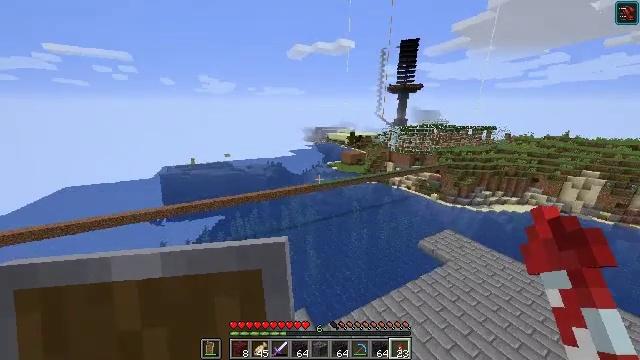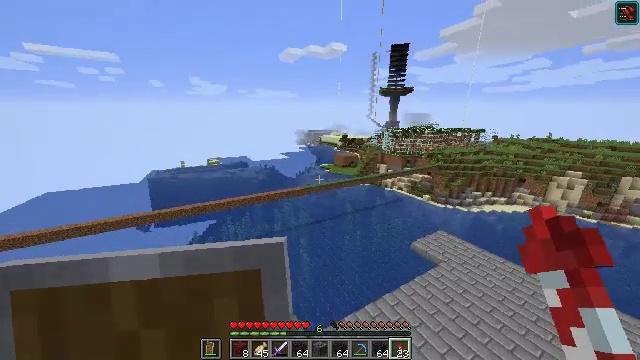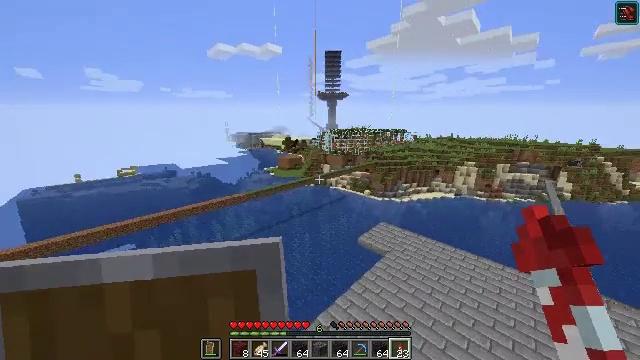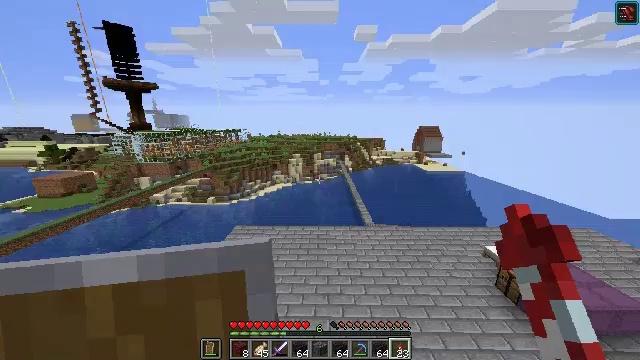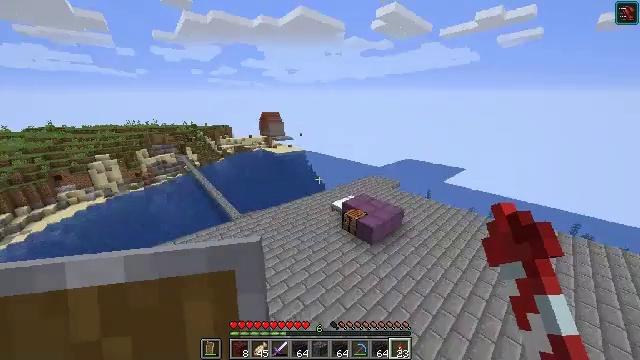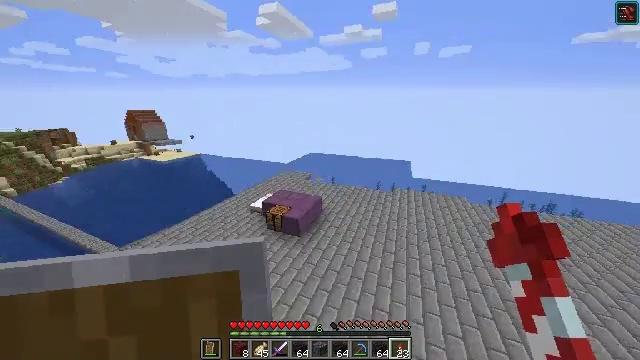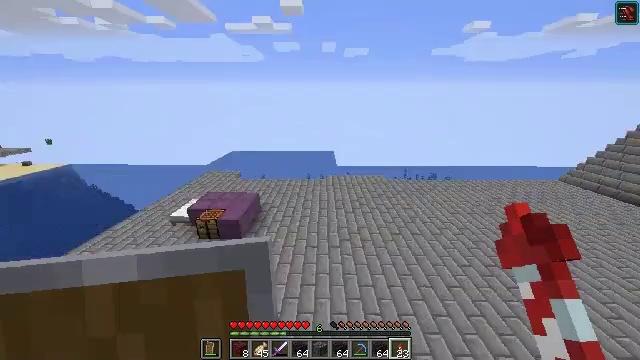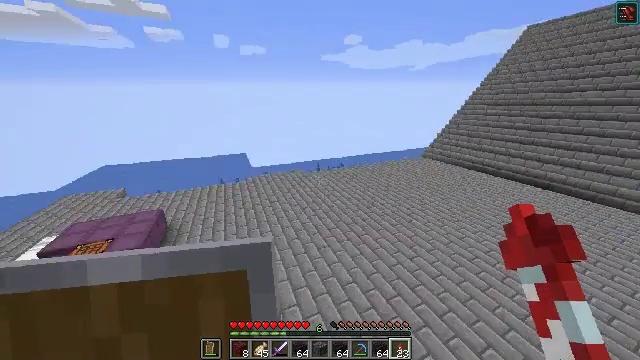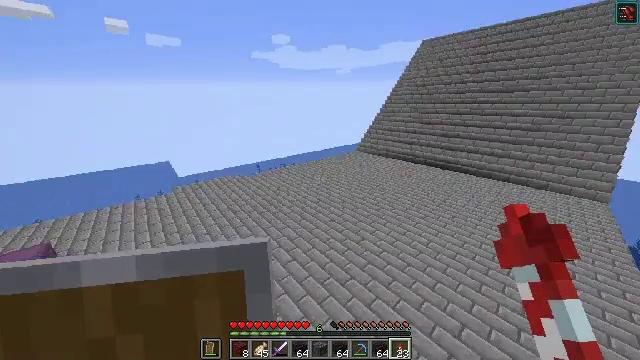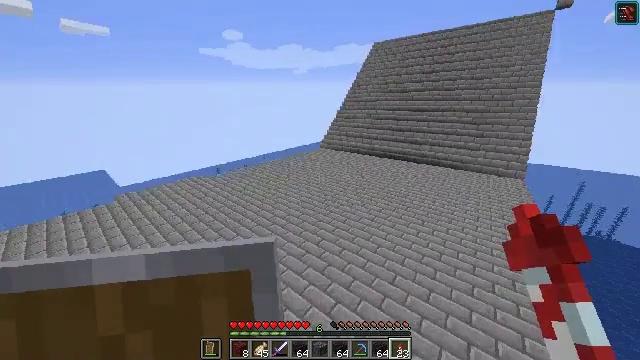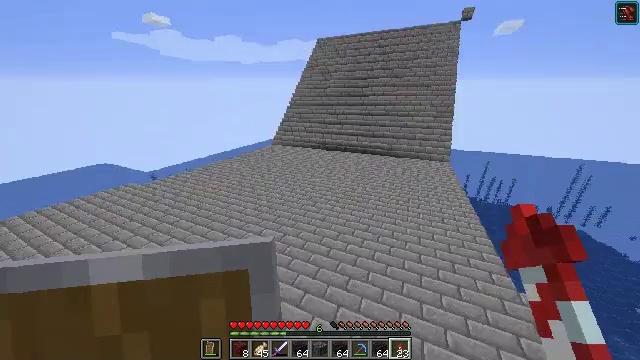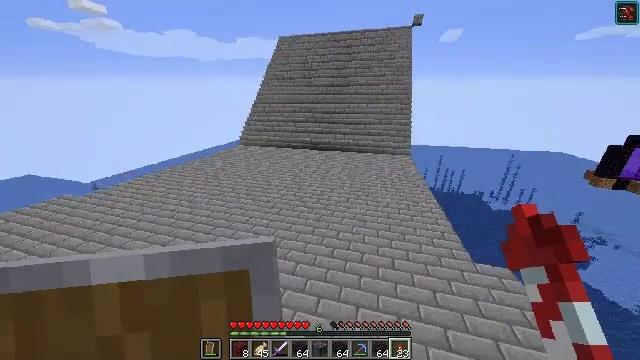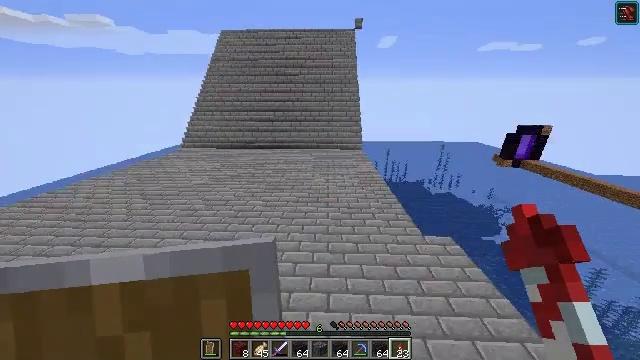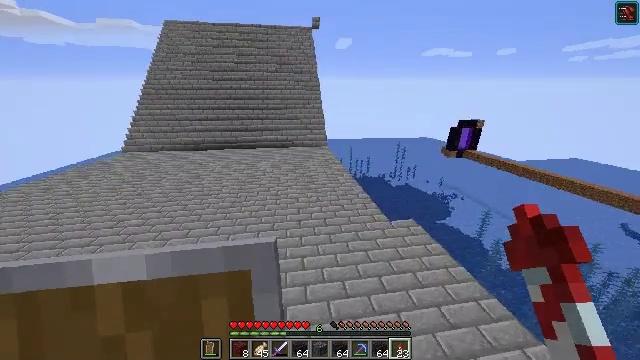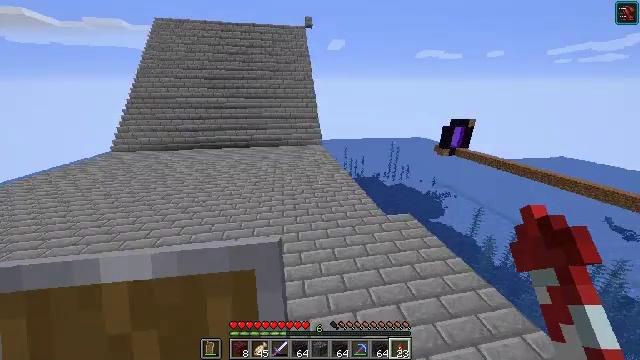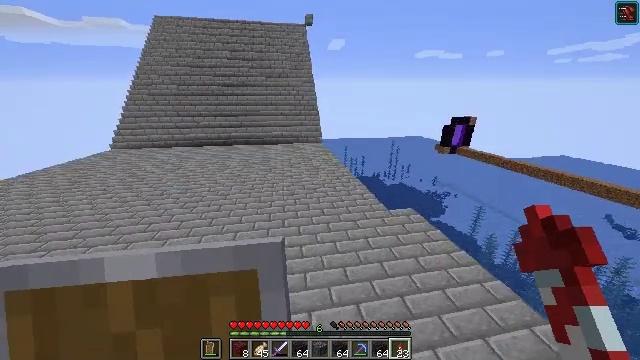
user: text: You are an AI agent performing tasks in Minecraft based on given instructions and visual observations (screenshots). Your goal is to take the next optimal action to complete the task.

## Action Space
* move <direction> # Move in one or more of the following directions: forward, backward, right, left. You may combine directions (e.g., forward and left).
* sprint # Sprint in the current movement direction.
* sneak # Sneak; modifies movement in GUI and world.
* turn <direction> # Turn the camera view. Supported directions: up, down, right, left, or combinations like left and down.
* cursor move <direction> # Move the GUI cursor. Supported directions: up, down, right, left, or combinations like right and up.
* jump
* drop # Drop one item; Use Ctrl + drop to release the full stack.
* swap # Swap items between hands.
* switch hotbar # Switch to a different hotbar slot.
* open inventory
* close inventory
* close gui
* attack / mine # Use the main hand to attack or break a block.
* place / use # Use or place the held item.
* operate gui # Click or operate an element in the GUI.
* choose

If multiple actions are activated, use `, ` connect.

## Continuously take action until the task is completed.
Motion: motion action
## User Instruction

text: Craft polished blackstone bricks.
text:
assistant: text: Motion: turn right
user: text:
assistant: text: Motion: turn right
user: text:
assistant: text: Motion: turn right
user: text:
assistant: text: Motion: turn right and down
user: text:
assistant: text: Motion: turn right
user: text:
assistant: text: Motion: turn right and down
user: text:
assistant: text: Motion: turn right
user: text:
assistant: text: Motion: turn right
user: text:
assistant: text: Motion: turn right
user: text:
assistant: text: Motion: turn right
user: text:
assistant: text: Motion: turn right
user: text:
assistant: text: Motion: turn right
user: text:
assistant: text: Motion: turn right
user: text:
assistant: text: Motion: turn right
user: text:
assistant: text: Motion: no_op
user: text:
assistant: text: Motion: no_op
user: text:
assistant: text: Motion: no_op
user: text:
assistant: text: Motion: no_op
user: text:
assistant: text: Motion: no_op
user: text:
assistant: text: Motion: no_op
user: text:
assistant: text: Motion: no_op
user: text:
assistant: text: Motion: turn left
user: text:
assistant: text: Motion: turn left
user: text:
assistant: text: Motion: turn left
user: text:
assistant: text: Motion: turn left and up
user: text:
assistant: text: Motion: turn left
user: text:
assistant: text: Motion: turn left
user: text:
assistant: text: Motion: turn left
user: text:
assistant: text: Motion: turn left
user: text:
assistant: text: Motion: no_op